Question: I have added DSN for ODBC driver by using below pwoershell script
'''
Add-OdbcDsn -Name "My_Connew" -DriverName "Simba ODBC Driver for Google BigQuery" -DsnType "System" -Platform "64-bit" -SetPropertyValue @("Email=246384378418-compute@developer.gserviceaccount.com", "Key File Path=C:ocus-sandpit-dfa36ce40776.json")
'''
Everything wroking well but it can't able to add the file path.

Wondering how i can add file path through -SetPropertyValue ?
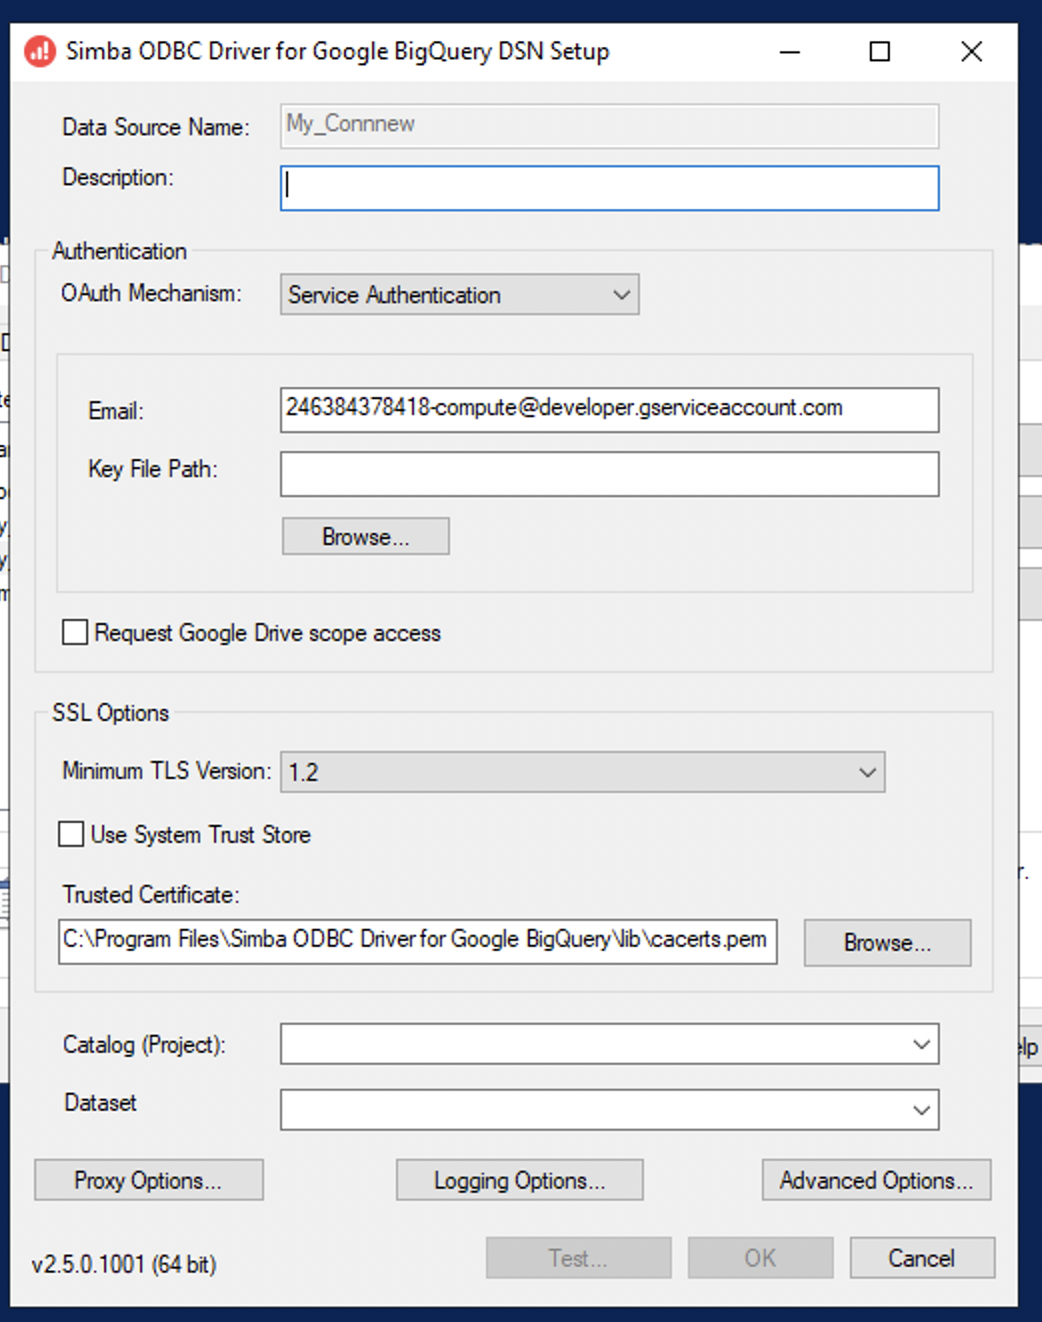
Answer: The labels used by the UI might not correspond 1-to-1 with the actual key names in the configuration schema - for example, the real key name for 'Key File Path' is just 'KeyFilePath'
To figure out what to use, simply consult <URL> and find the appropriate key name for a given configuration option in the UI, then use those, e.g.:
'''
Set-OdbcDsn -Name "My_Connew" -SetPropertyValue @(
"Email=246384378418-compute@developer.gserviceaccount.com",
"KeyFilePath=C:ocus-sandpit-dfa36ce40776.json",
"Catalog=vocus-sandpitvocus-sandpit",
"DefaultDataset=vocus_rawnew"
)
'''